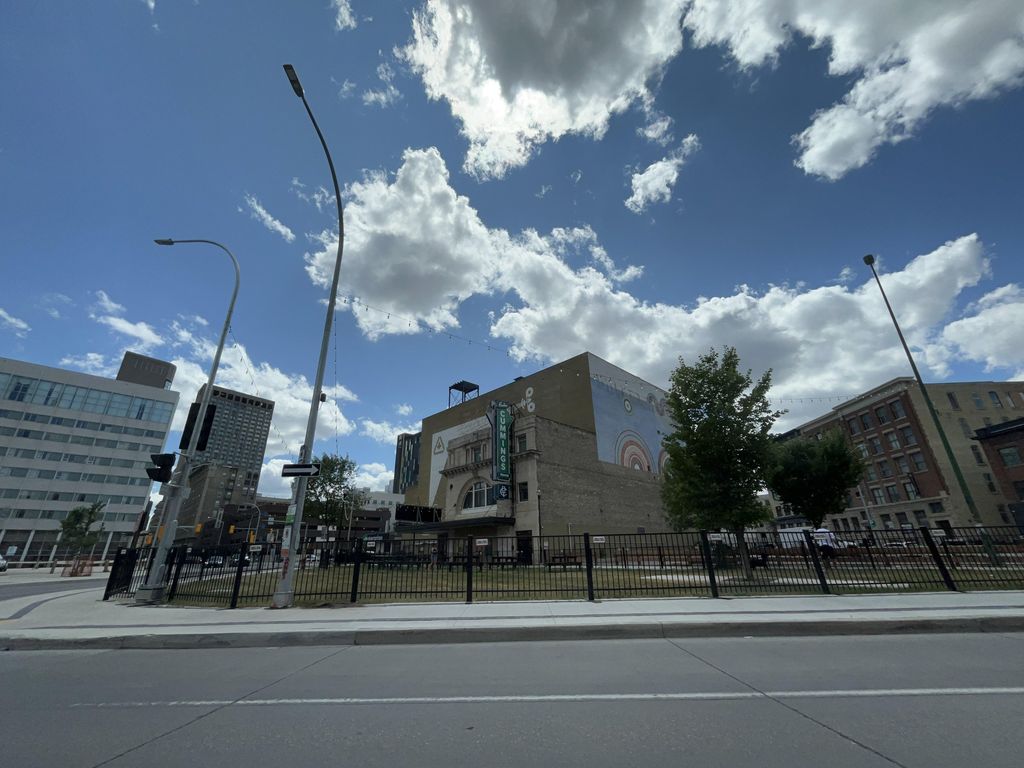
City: winnipeg